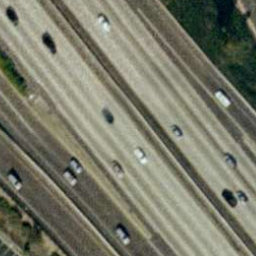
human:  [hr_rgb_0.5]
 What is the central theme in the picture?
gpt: freeway